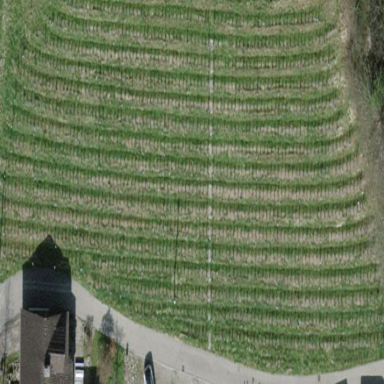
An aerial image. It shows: Vineyard growing grapes.